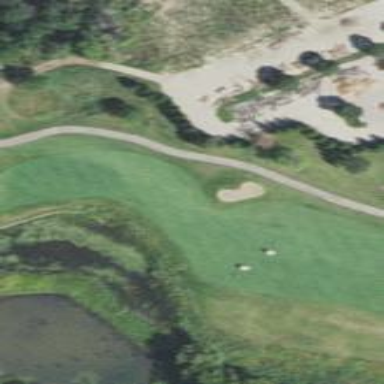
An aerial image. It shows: Grassy area designated as golf fairway.